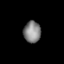
Tissue: lung
Cell type: Myeloid cells
Senescence score: 0.2372
Nuclear area (px): 359
Mean DAPI intensity: 131.875